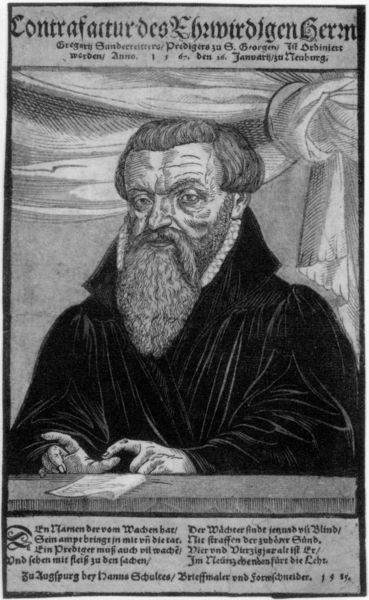
Titel: Bildnis des Gregor Sunderreiter
Künstler: Hans d.Ä. Schultes
Institution: (Seriendruck)
Schlagwörter: hand, mann, umhang, weiß, finger, grau, haar, nase, schwarz, stirn, tisch, zeichnung, blick, alt, bart, augen, barock, falten, gesicht, kragen, samt, trauer, vollbart, bildnis, halskrause, herr, hände, portrait, porträt, vorhang, feld, gewand, haare, mantel, blatt, bruststück, holzschnitt, schrift, papier, grafik, graphik, spalten, schriftzug, ernst, inschrift, streng, lesen, robe, deutsch, faltenwurf, zeigen, philosoph, buch, zettel, balustrade, druck, druckgraphik, druckgrafik, stich, titel, seite, widmung, illustration, schwarzweiß, text, überschrift, krause, wallenstein, buchdruck, art, sims, runzeln, brief, schreiben, priester, gelehrter, kupferstich, altdeutsch, legende, notiz, latein, seriendruck, schaube, gewnd, aufzählen, zweispaltig, drapage, gelaänder, zwei spalten, ühle, gelehrtenporträt, lutheraner, 1580, bleick, graphik#, contrafactur, titelkupfer, contracteur